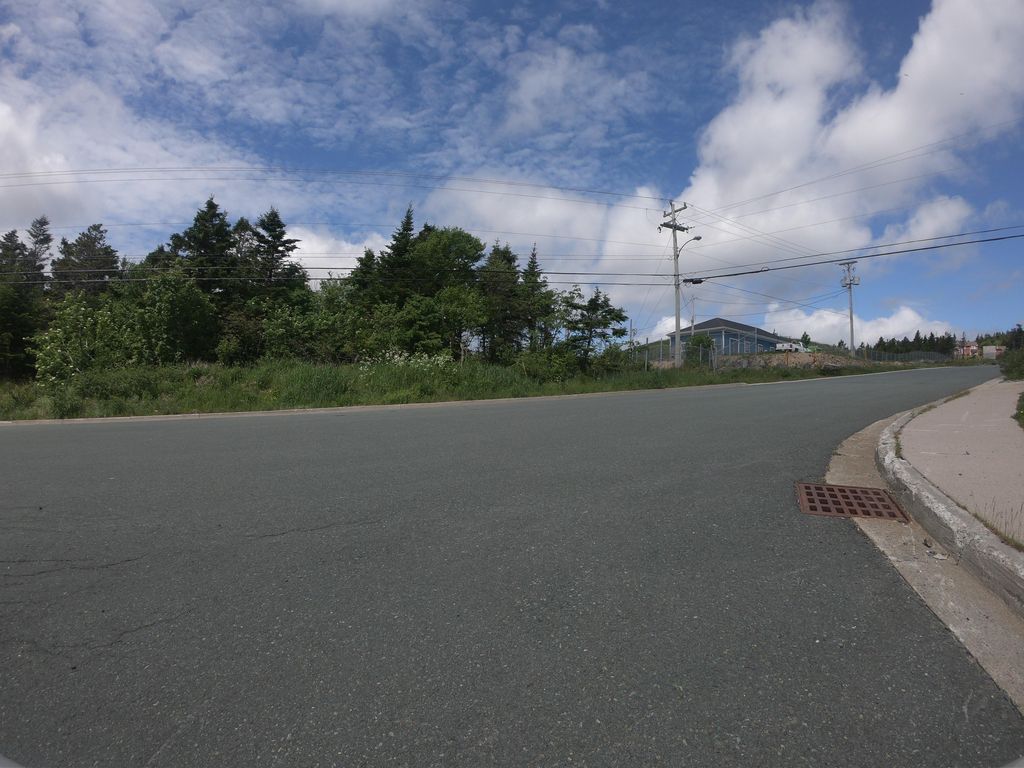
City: st_johns